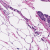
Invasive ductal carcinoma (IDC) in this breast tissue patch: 1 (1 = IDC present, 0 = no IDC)